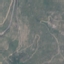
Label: HerbaceousVegetation